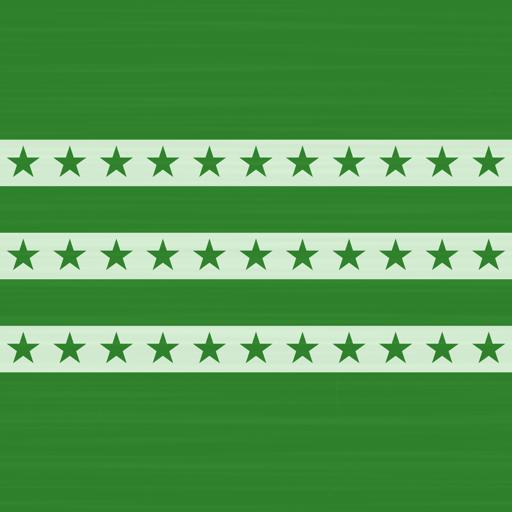
Tags: ball christmas tree ornament shiny sphere